Interaction volume radius: 5 \u00c5
Interaction volume height: 10 \u00c5
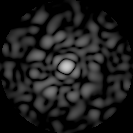
Disorder parameter: 0.8455